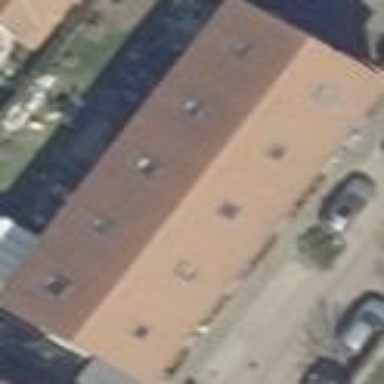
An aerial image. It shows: Terrace building.